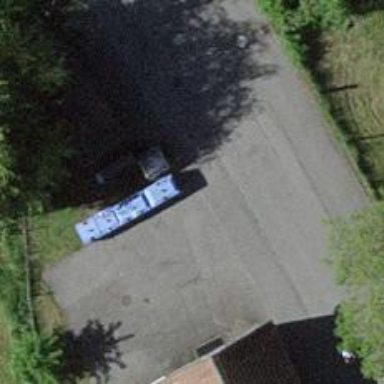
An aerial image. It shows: Recycling container at amenity designated for recycling.